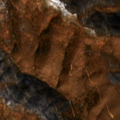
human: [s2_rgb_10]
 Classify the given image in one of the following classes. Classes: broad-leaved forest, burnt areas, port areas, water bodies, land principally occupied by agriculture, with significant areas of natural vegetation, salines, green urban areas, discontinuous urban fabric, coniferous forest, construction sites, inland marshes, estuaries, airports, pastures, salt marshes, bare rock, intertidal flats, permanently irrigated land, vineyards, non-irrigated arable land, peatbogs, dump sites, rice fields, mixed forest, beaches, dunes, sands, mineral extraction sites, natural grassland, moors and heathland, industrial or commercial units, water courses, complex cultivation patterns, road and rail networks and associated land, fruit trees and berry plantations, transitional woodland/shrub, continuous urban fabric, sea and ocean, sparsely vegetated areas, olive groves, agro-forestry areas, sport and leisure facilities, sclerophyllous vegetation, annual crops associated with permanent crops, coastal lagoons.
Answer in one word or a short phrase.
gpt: broad-leaved forest, natural grassland